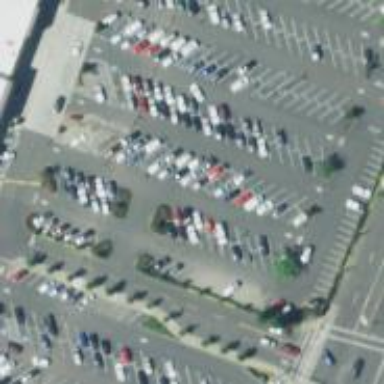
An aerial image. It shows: Trolley bay.